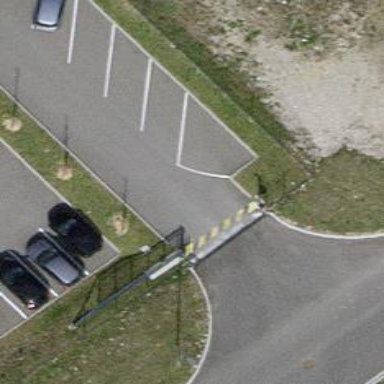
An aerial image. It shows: Gate.